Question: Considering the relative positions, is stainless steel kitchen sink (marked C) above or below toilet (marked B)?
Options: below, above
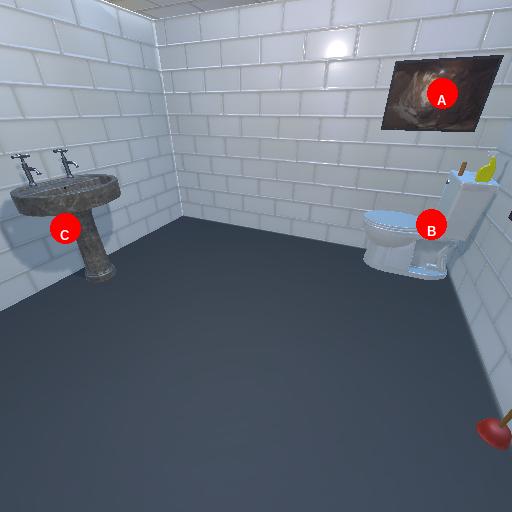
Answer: below